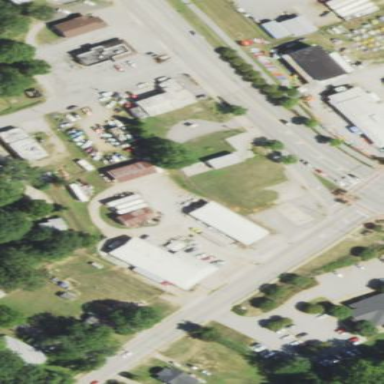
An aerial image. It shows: Agrarian shop.